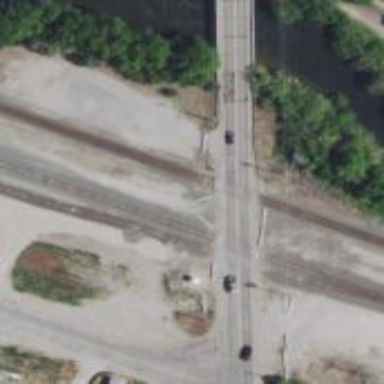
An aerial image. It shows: Railway level crossing.